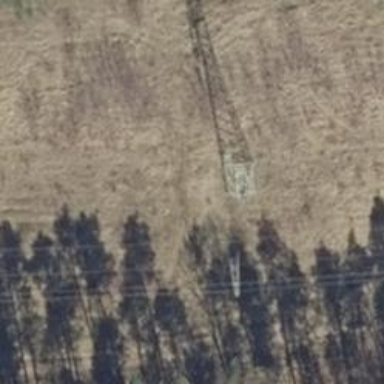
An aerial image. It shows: Power line is depicted.